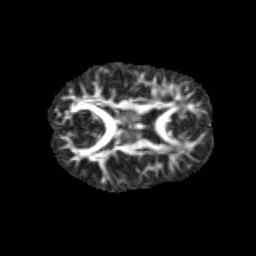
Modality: FA
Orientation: axial
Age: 9
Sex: male
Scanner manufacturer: siemens
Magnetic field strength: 3 T
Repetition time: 3.8 s
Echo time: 0.07 s